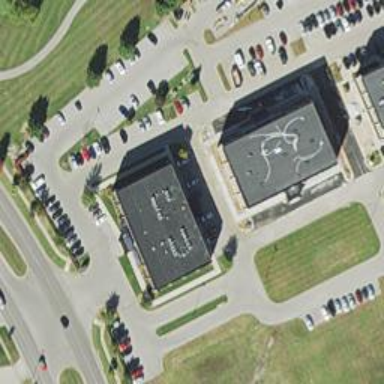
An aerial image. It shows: Healthcare clinic is depicted in the image.